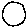
Label: circle